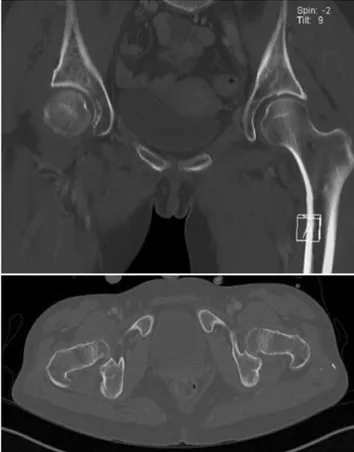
Pre-operative CT coronal and axial views of pelvis and of the proximal femur did not show clear evidence of fracture.
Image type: radiology (ct)